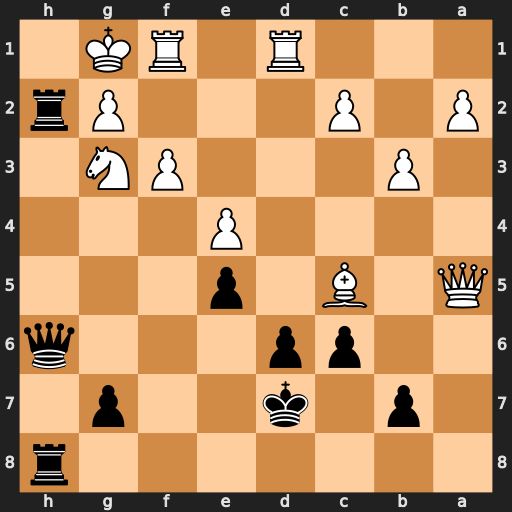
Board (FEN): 7r/1p1k2p1/2pp3q/Q1B1p3/4P3/1P3PN1/P1P3Pr/3R1RK1
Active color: b
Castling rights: -
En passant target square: -
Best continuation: Rxg2+ Kxg2 Qh2#